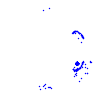
Particle: kaon